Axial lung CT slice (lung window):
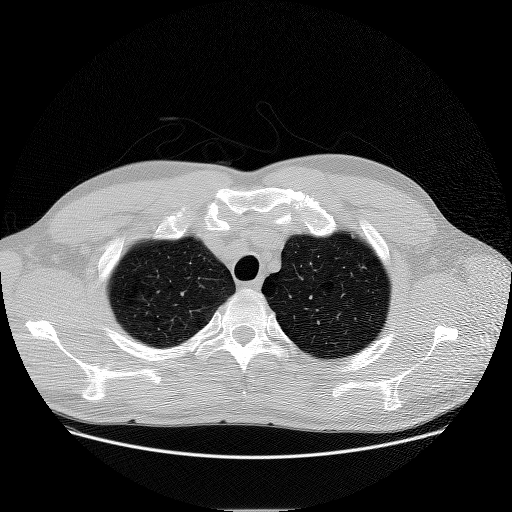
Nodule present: no